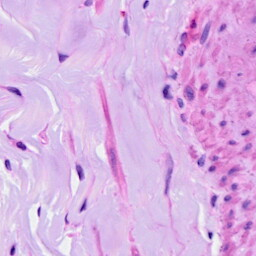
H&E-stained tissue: Ovarian